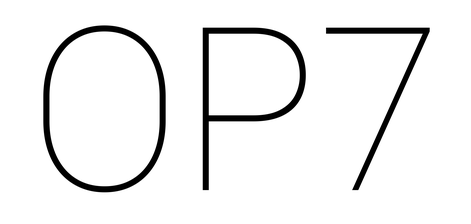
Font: Roboto_Thin